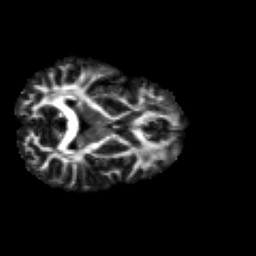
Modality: FA
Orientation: axial
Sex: female
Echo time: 0.114 s